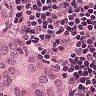
Metastatic tissue present: yes